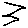
Label: zigzag